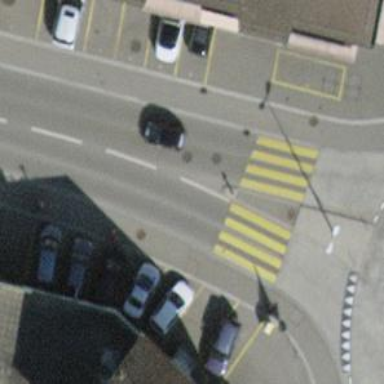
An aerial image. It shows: Marked crossing on footway.